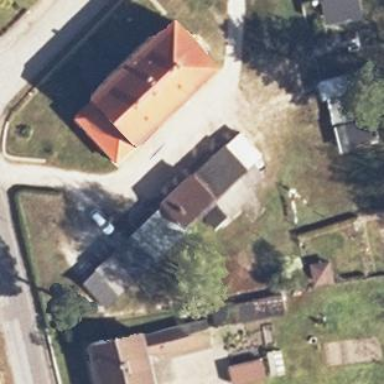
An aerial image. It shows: Shed.